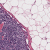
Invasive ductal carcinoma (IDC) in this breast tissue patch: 0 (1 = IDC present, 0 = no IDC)